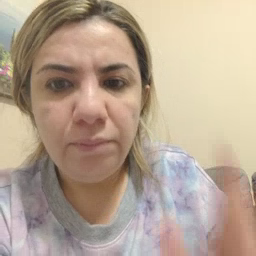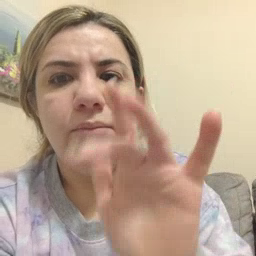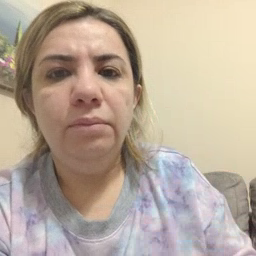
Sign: touch